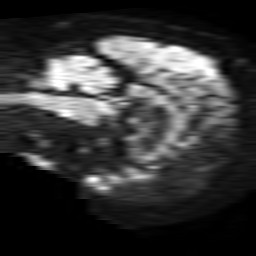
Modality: TRACE
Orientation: sagittal
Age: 76
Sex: male
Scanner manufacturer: philips
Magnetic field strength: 1.5 T
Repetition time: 3.514 s
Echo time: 0.07078 s